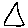
Label: triangle